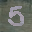
Label: 5